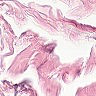
Metastatic tissue present: no